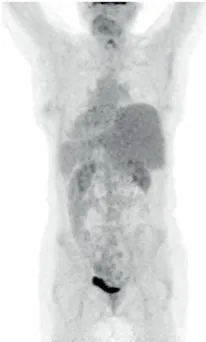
FDG PET imaging patient 2. (C) Confirmed complete metabolic remission 52 days after alloHSCT.
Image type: radiology (pet)